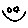
Label: smiley face